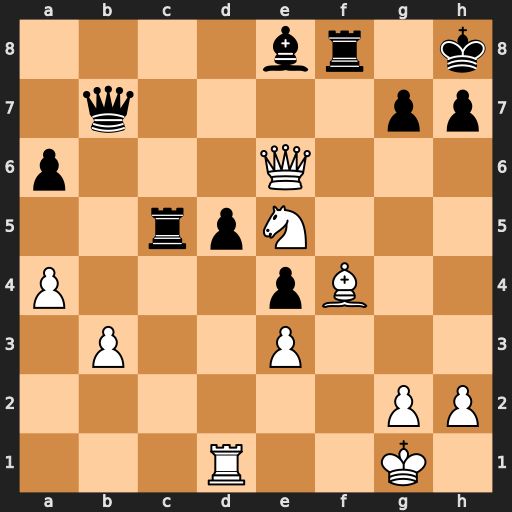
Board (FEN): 4br1k/1q4pp/p3Q3/2rpN3/P3pB2/1P2P3/6PP/3R2K1
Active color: w
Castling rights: -
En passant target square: -
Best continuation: Qd6 Rg8 Qxc5